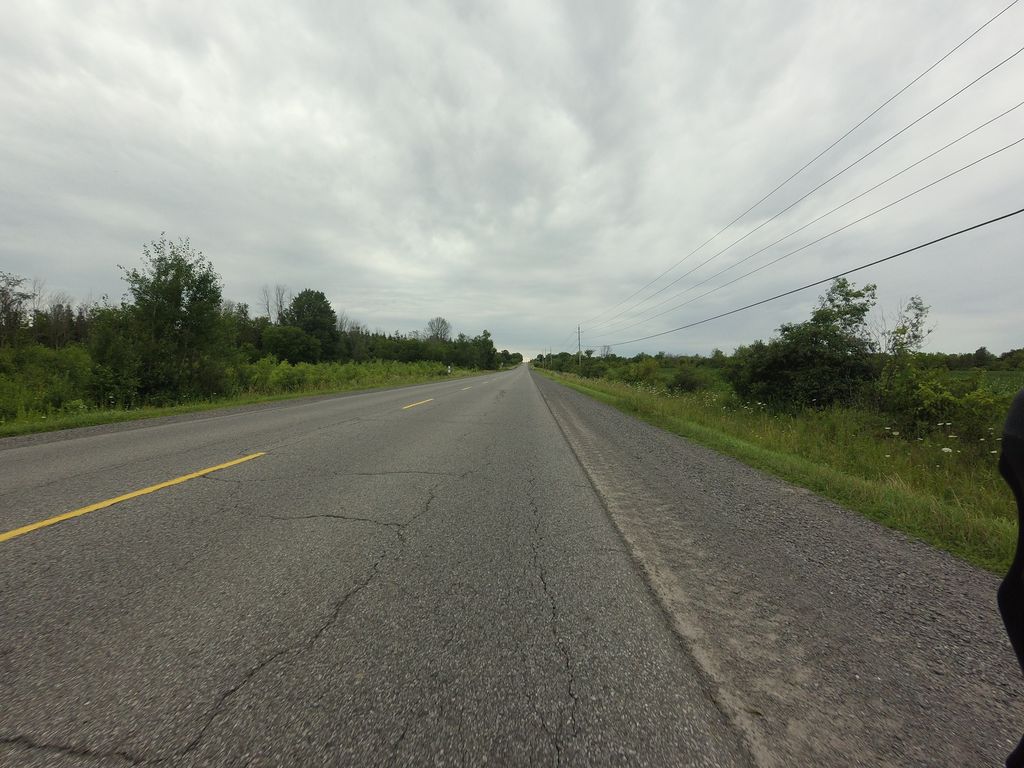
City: ottawa-gatineau